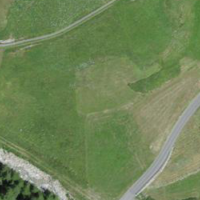
EUNIS habitat code: 26
Species observed at this site:
Prunella vulgaris
Odezia atrata
Erebia aethiops